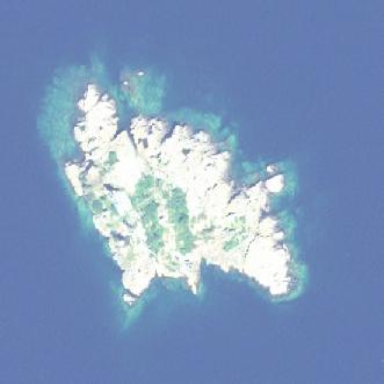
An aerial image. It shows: Islet.